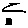
Label: zigzag